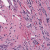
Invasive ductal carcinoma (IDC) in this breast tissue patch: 0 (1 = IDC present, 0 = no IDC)